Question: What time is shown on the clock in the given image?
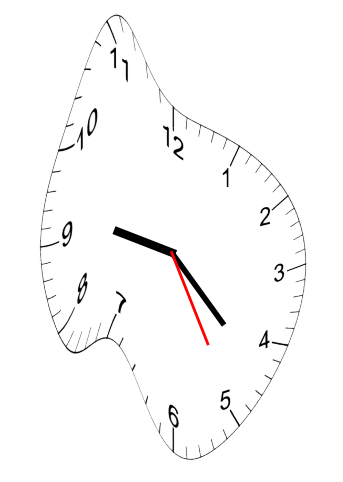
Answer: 09:22:25